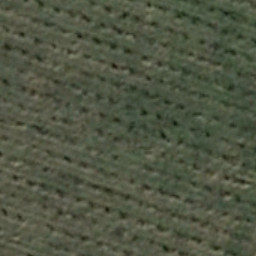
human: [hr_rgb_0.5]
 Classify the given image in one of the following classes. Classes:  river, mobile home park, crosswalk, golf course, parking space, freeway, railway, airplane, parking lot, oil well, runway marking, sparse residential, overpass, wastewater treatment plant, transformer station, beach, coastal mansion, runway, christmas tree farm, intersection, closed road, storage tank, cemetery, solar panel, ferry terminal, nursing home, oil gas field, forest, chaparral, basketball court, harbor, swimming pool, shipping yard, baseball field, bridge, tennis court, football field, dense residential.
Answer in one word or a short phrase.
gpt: christmas tree farm